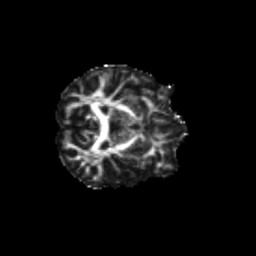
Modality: FA
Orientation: axial
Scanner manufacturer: siemens
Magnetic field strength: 3 T
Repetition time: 9.2 s
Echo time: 0.084 s